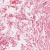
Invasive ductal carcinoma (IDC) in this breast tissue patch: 0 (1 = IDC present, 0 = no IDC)